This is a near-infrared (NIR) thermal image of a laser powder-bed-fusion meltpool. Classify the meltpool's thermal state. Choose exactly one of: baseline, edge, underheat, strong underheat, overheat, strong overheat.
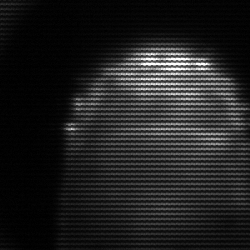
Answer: edge